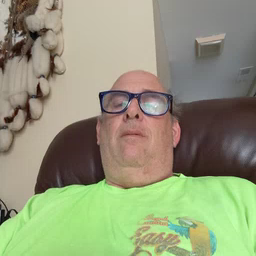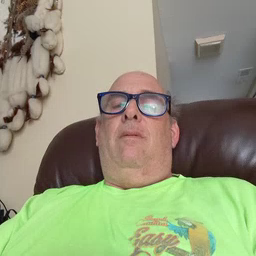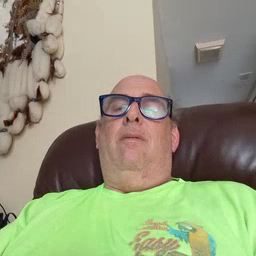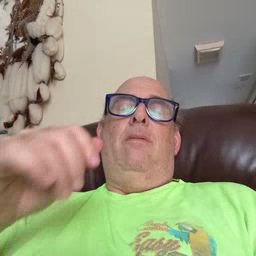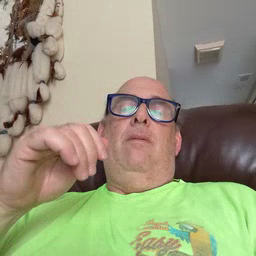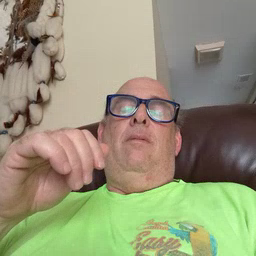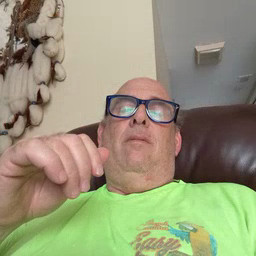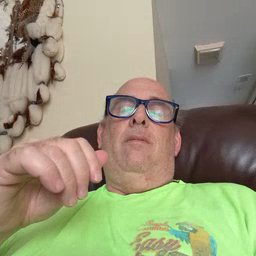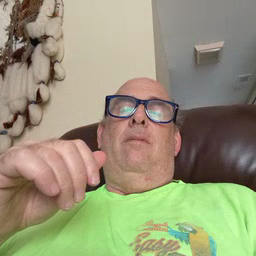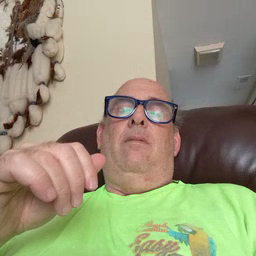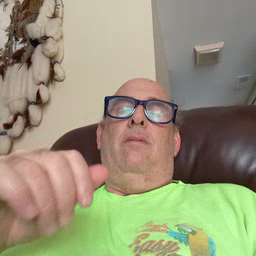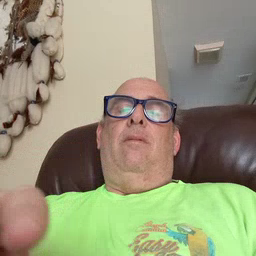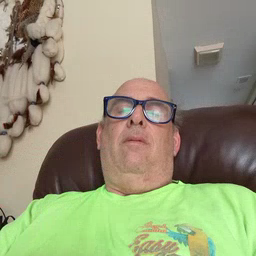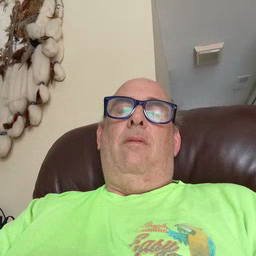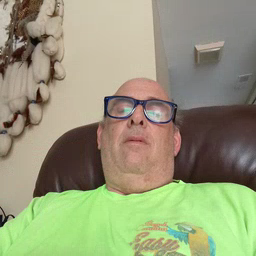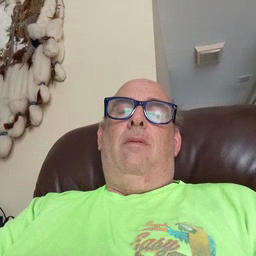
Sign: every